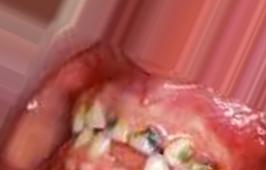
Condition: Caries